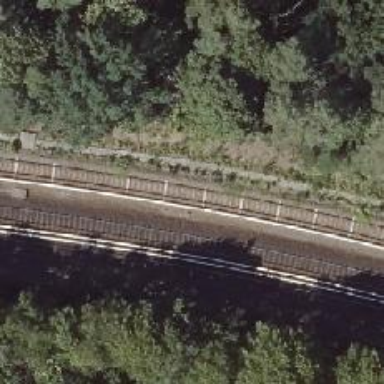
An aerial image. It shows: Siding service railway track for electrified light rail.